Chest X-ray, PA view. Patient: 56 years old, sex F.
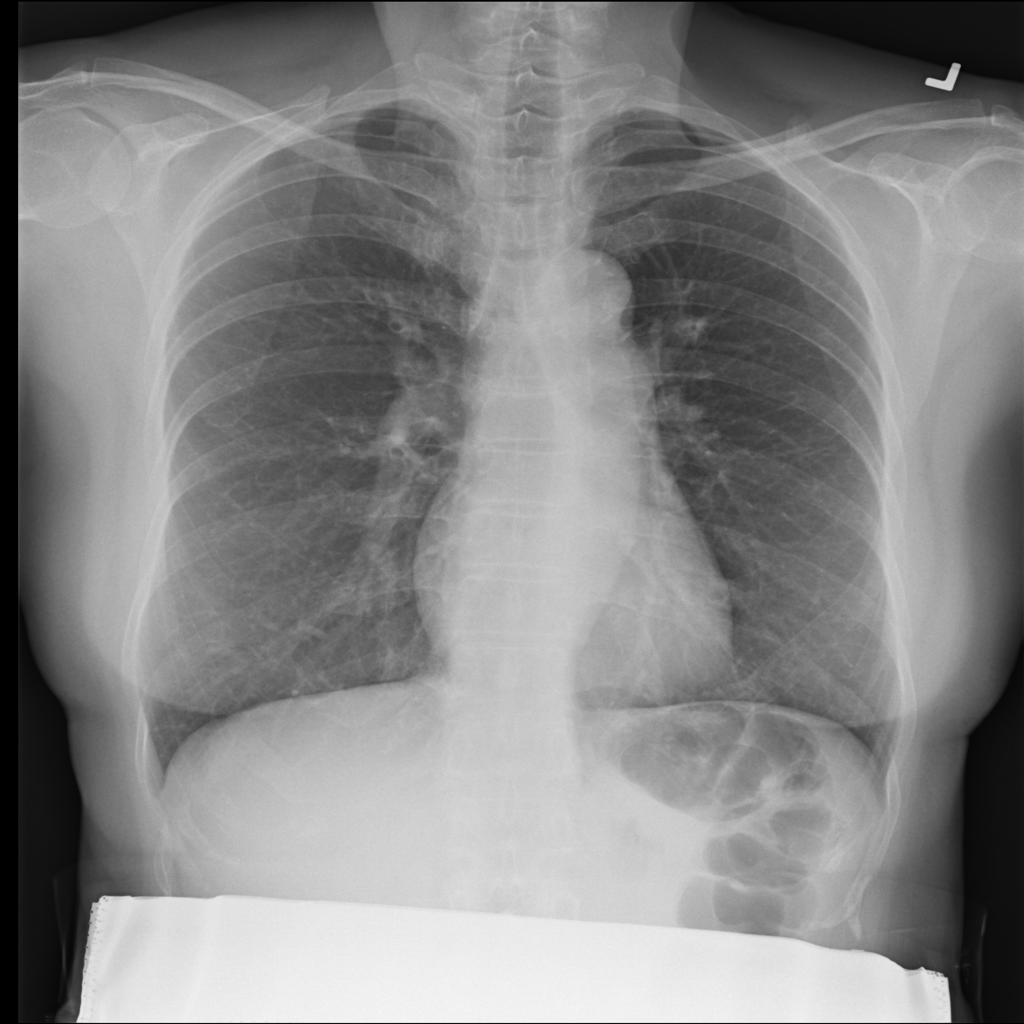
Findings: Infiltration